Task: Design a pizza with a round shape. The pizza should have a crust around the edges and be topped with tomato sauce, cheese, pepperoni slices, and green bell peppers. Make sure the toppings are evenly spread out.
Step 179:
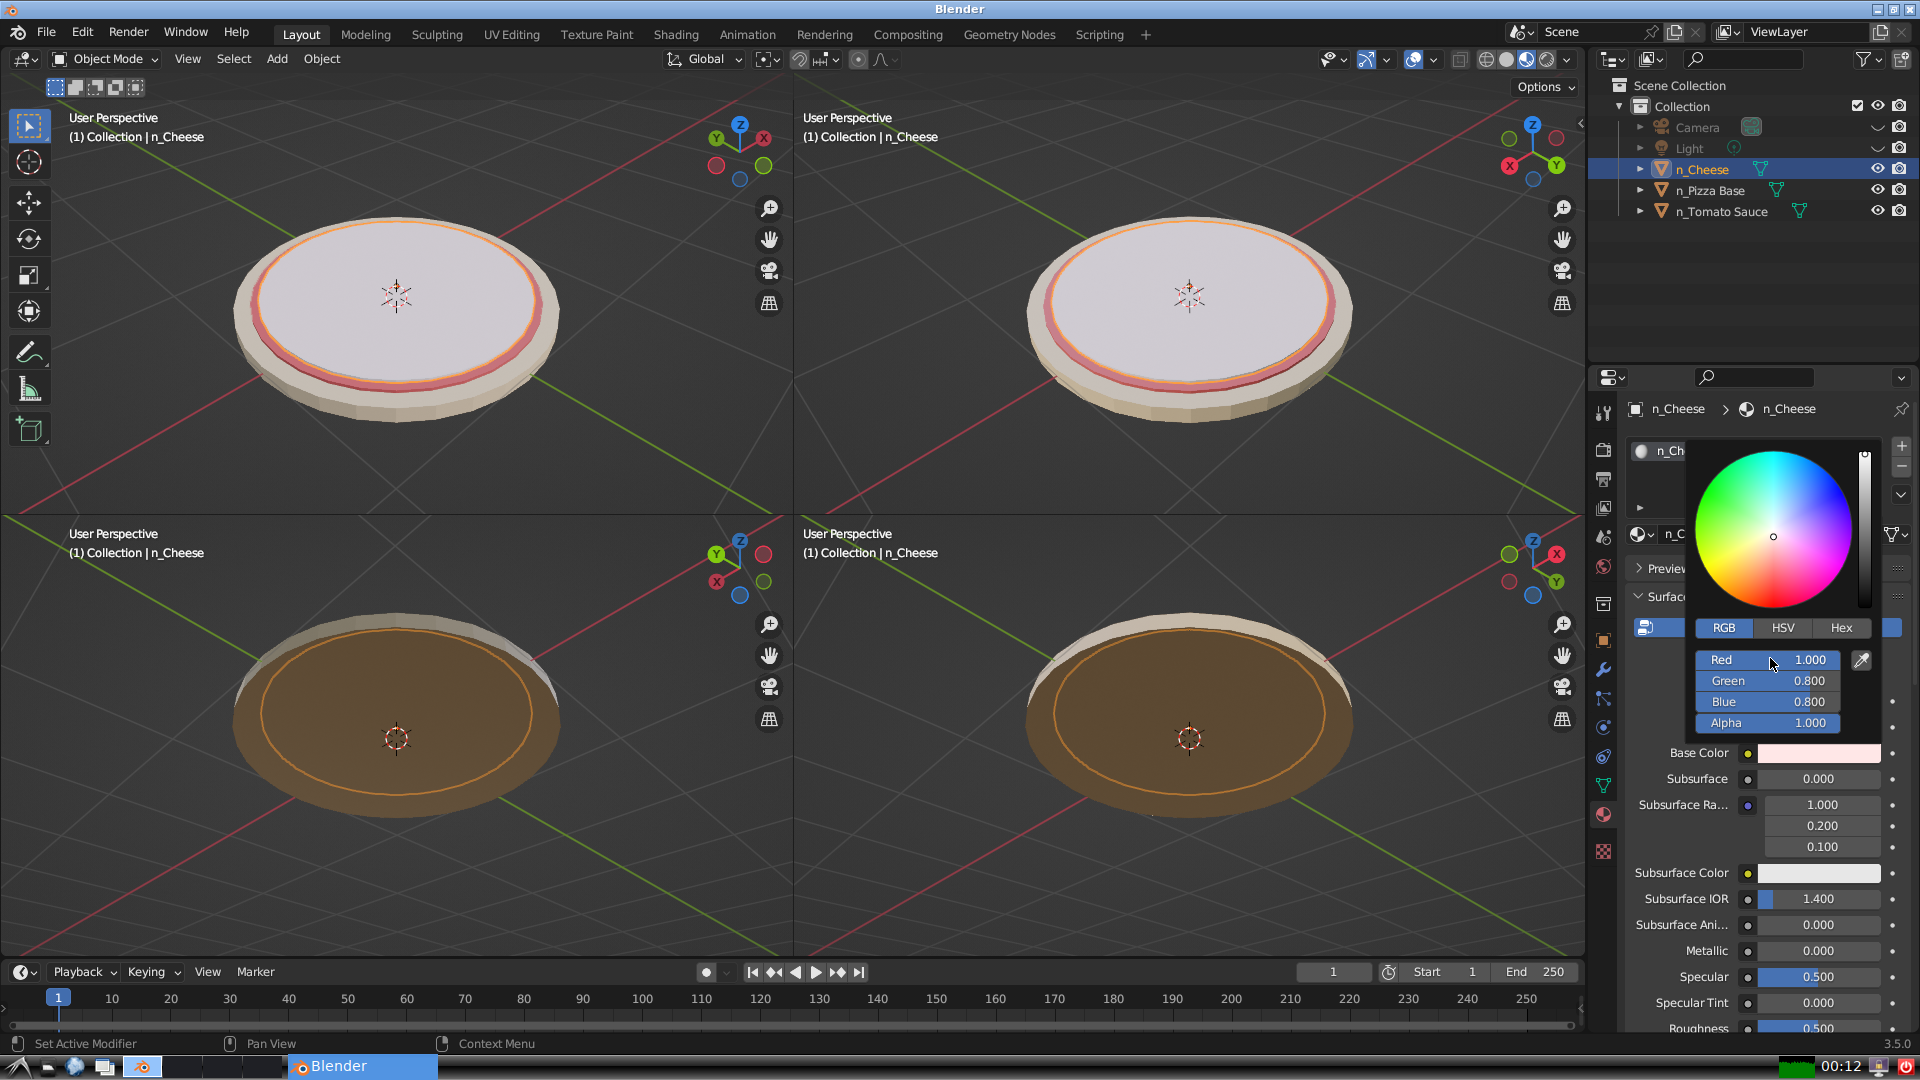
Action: {"mouse_move": [1770, 678]}